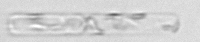
Label: Dactyliosolen_fragilissimus